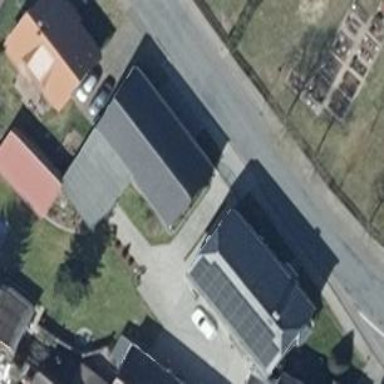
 where the roof is oriented along the structure. The color of the roof is black."